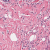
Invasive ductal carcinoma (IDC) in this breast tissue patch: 0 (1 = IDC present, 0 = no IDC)